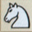
Piece: wN